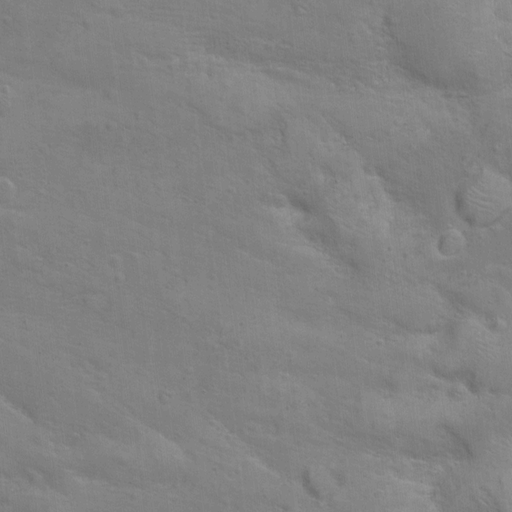
Classes present: Background